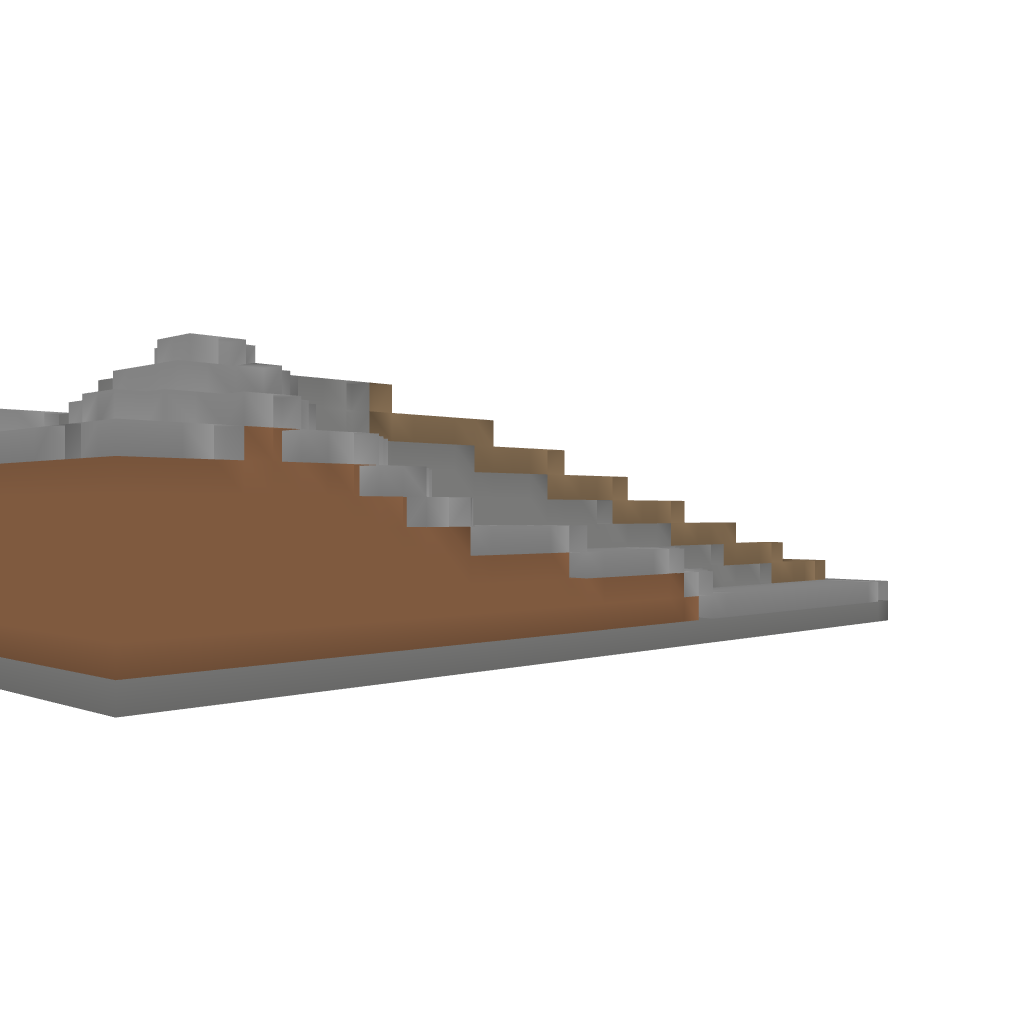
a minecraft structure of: Aquaduct